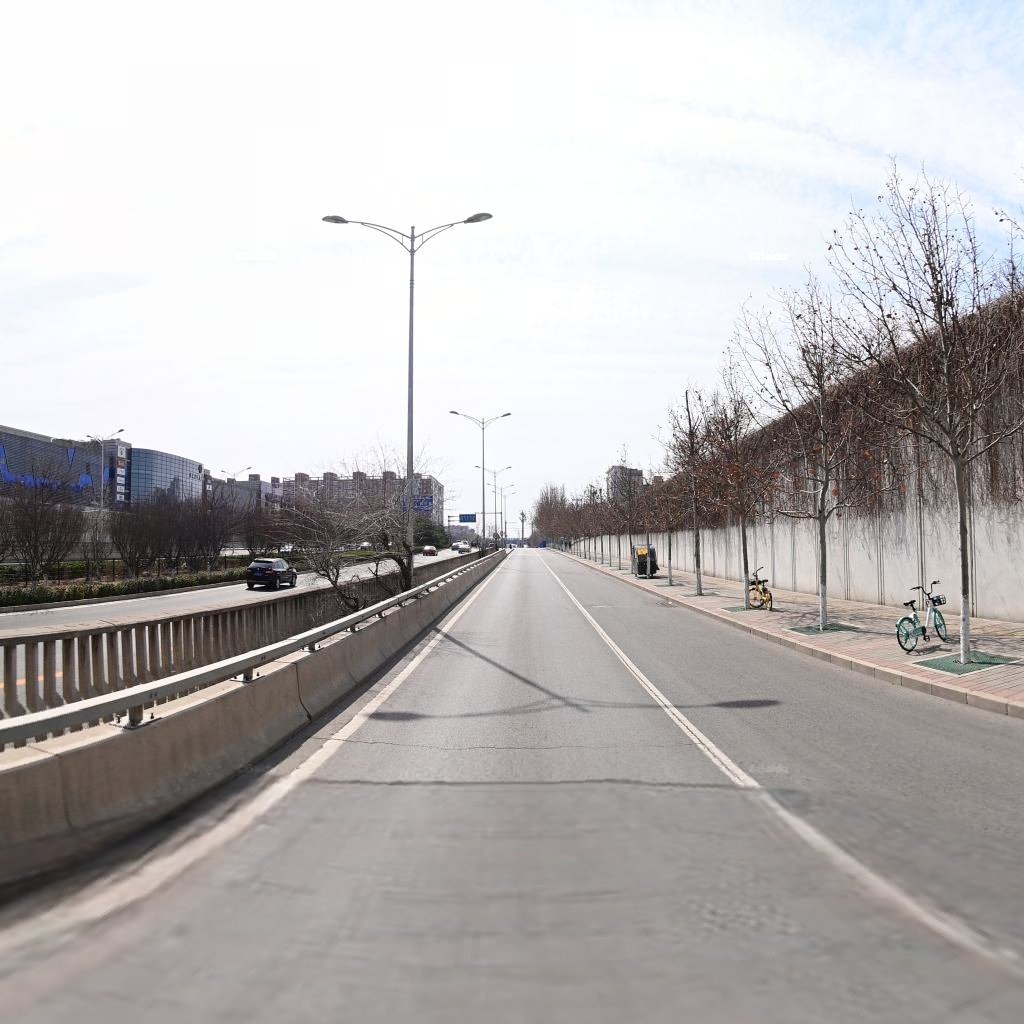
Region: Haidian
Road damage annotations: longitudinal crack, transverse crack